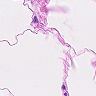
Metastatic tissue present: no